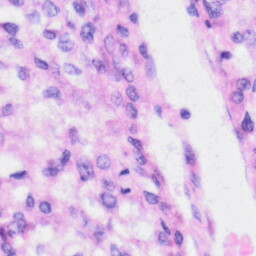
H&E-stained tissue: Liver